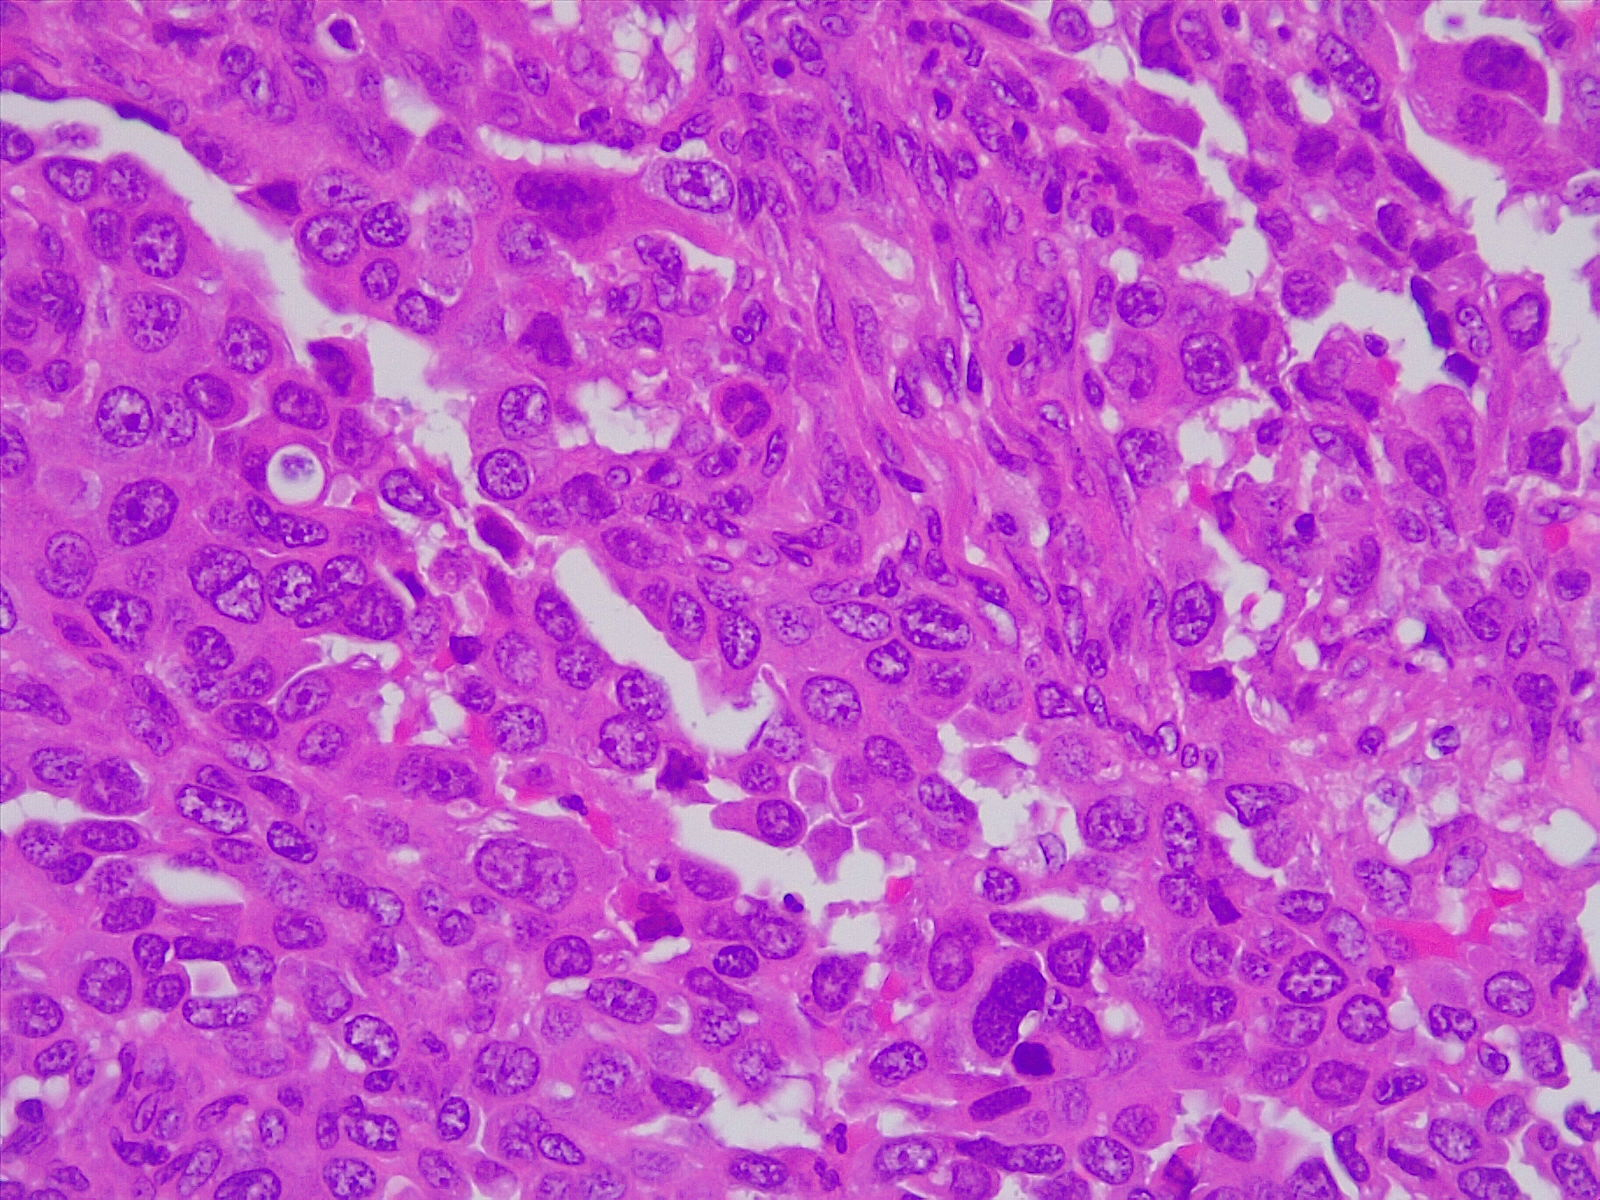
Label: lung adenocarcinoma, poorly differentiated